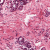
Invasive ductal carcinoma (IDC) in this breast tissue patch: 0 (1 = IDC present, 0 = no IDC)